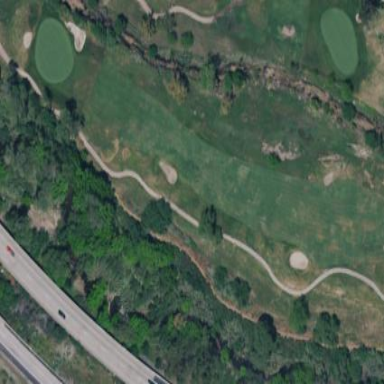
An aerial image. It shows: Lush grass fairway on golf course.